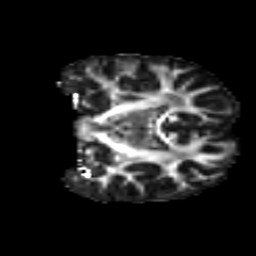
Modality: FA
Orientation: coronal
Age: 14
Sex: female
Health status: ill
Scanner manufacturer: ge
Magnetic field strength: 3 T
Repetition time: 6.752 s
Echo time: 0.079 s